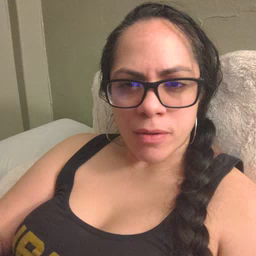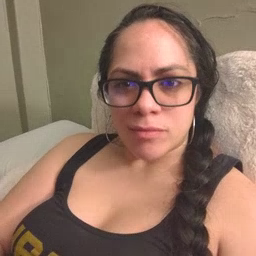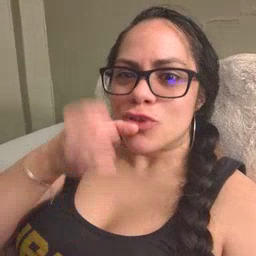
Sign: drink